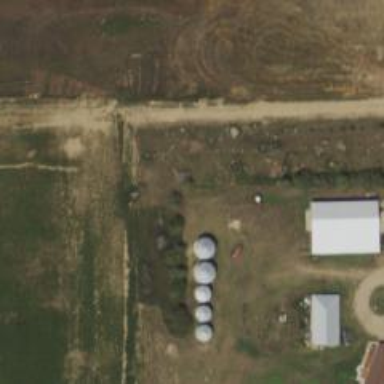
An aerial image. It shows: Silo.